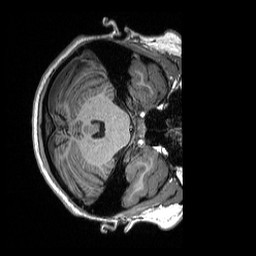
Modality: T1w
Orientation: axial
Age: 24
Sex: female
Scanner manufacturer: siemens
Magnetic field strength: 3 T
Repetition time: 2.3 s
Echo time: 0.00298 s